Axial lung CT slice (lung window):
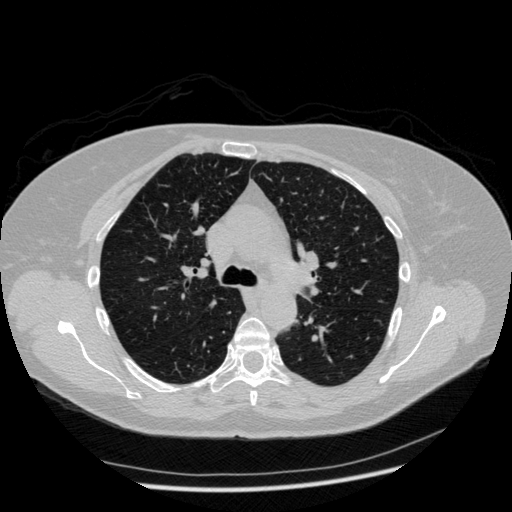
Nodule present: no